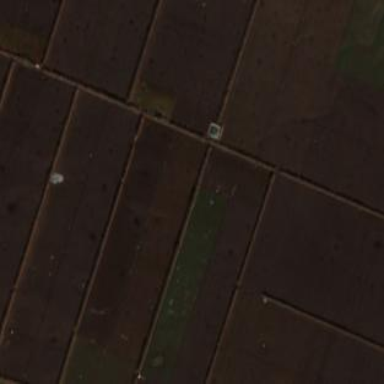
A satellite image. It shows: View of farmland.